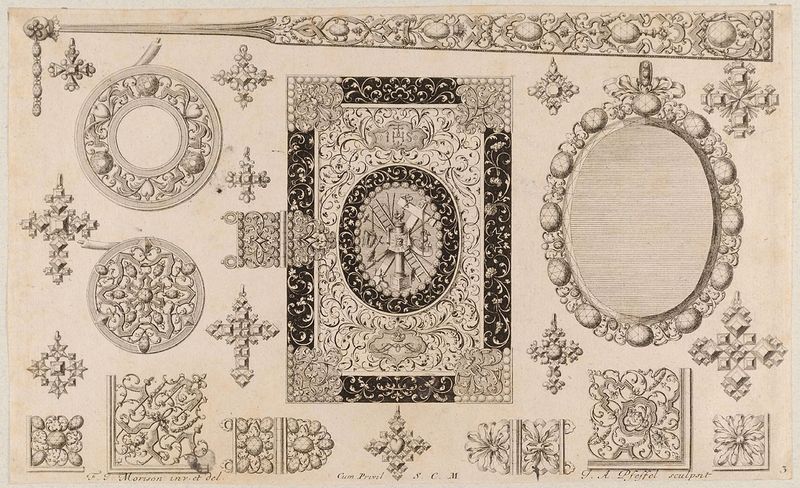
Titel: Gebetbucheinband und andere Goldschmiedearbeiten
Künstler: Friedrich Jakob Morisson
Standort: Hamburg
Institution: Museum für Kunst und Gewerbe Hamburg
Schlagwörter: blumen, zeichnung, fächer, muster, ornament, spiegel, brosche, perlen, schrift, papier, grafik, graphik, floral, ornamente, fotografie, photographie, spange, schnalle, dose, kreuz, druckgraphik, druckgrafik, stich, trommel, kunstgewerbe, bucheinband, anhänger, rosette, laubwerk, blattwerk, kanister, vorlage, eimer, kupferstich, kunsthandwerk, typografie, grpahik, verschluss, christi, arma, gestaltung, augsburg, rankenwerk, arma christi, buchschmuck, goldschmiedearbeit, rankenornament, layout, bandelwerk, juwelen, reproduktionen, industriedesign, druckerzeugnisse, bildwerke, büchse, angewandte und bildende kunst, hessische systematik, behälter, ornamentstich, vorlageblätter, schwarzornament, vorlageblatt, prestel